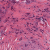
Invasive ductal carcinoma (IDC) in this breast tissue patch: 1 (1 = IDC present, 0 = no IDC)